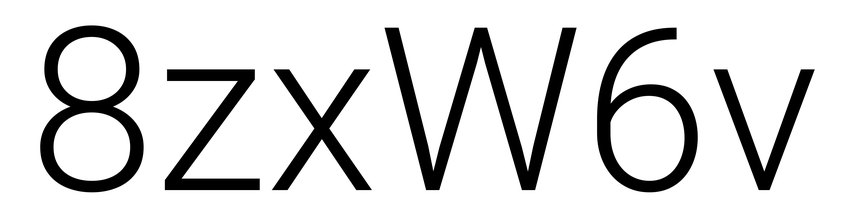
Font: Roboto_Light